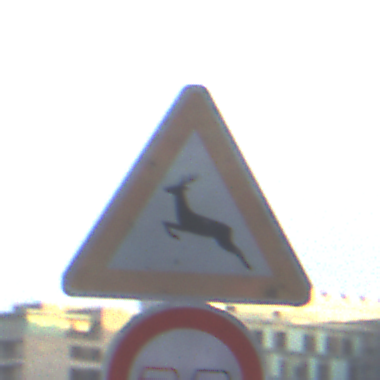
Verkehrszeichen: WildwechselRechts
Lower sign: Ueberholverbot
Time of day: SunriseSunset
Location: Outdoor (Urban)
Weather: PartlyCloudy
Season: NotSpecified
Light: Natural